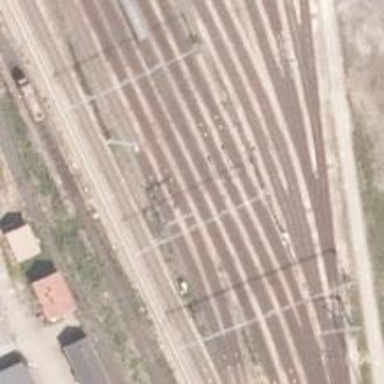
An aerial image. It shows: Railway signal.